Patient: sex M, age 58
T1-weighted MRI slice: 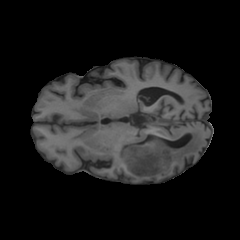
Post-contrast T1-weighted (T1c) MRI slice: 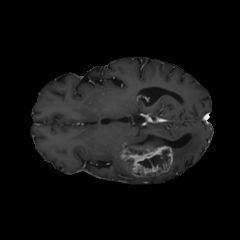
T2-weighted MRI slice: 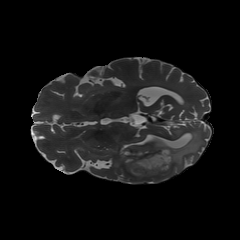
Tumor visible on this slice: yes
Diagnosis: Glioblastoma, IDH-wildtype
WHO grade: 4